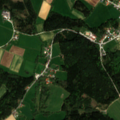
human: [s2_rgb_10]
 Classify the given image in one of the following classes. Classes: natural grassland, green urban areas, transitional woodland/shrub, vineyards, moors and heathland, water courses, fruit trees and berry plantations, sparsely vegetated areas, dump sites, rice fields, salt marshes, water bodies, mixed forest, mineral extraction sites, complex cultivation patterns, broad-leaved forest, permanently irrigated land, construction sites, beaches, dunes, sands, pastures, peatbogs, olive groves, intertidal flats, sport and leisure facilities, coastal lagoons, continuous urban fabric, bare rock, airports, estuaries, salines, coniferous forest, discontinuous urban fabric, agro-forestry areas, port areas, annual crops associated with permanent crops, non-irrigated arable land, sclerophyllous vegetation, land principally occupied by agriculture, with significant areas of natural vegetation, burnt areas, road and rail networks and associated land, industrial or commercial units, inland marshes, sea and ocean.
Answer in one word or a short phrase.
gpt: discontinuous urban fabric, pastures, complex cultivation patterns, mixed forest